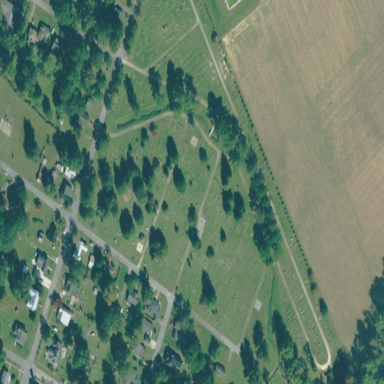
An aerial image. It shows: Cemetery.